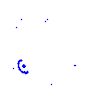
Particle: proton